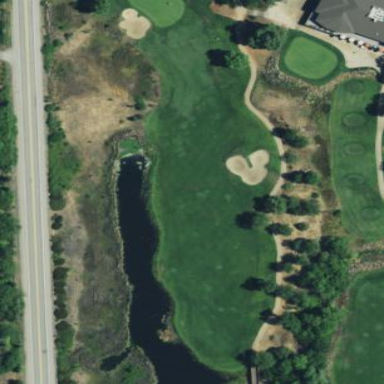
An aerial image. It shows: Golf fairway surrounded by grass.